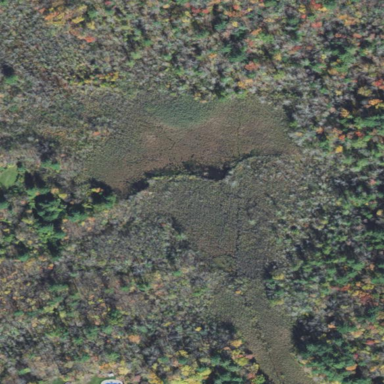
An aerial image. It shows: Marshy wetland area.